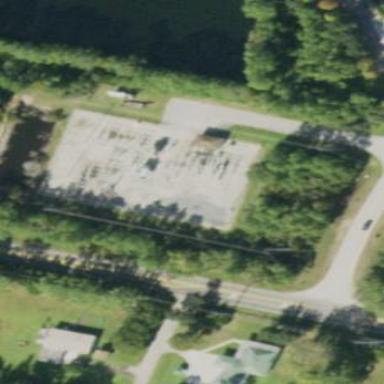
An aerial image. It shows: Outdoor distribution substation.